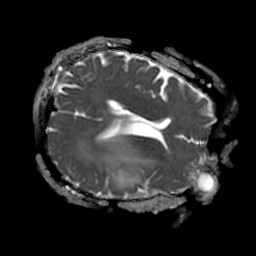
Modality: ADC
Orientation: axial
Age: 54
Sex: male
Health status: ill
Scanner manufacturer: philips
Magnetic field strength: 3 T
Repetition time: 3.8 s
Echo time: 0.09 s